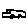
Label: car